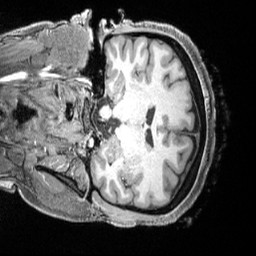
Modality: T1w
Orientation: coronal
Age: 32
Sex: female
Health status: ill
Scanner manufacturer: siemens
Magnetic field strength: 3 T
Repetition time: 2.4 s
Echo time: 0.00222 s